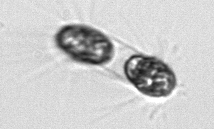
Label: Corethron_hystrix